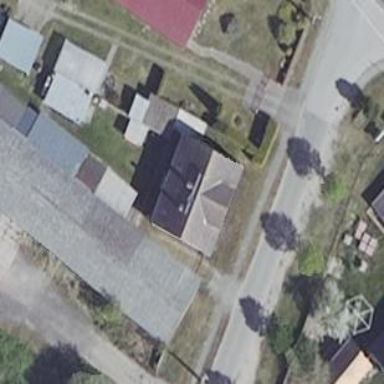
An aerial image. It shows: Simple and straightforward house.